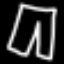
Label: pants